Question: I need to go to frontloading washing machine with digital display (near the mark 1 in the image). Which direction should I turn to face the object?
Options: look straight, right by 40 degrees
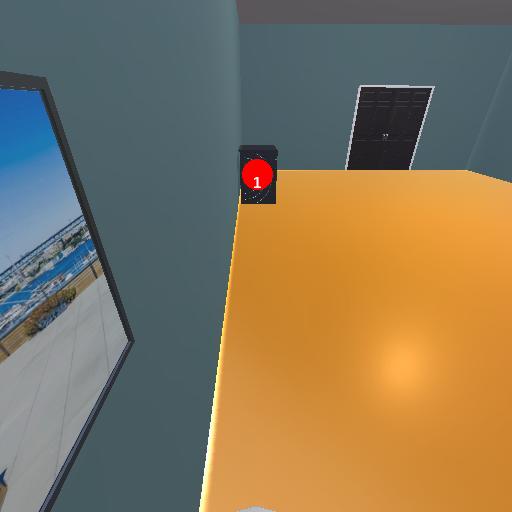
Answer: look straight